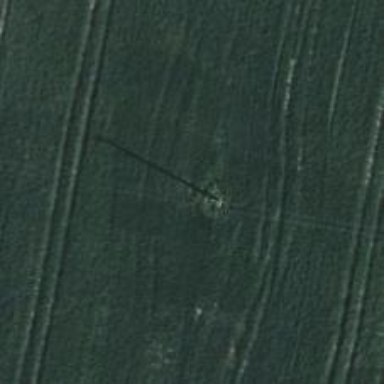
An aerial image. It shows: Power pole.